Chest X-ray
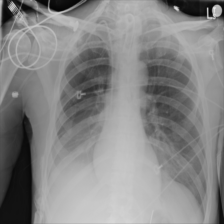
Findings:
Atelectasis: negative
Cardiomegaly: negative
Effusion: negative
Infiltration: negative
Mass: negative
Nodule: negative
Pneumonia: negative
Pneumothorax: negative
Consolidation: negative
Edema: negative
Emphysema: negative
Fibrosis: negative
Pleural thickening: negative
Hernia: negative